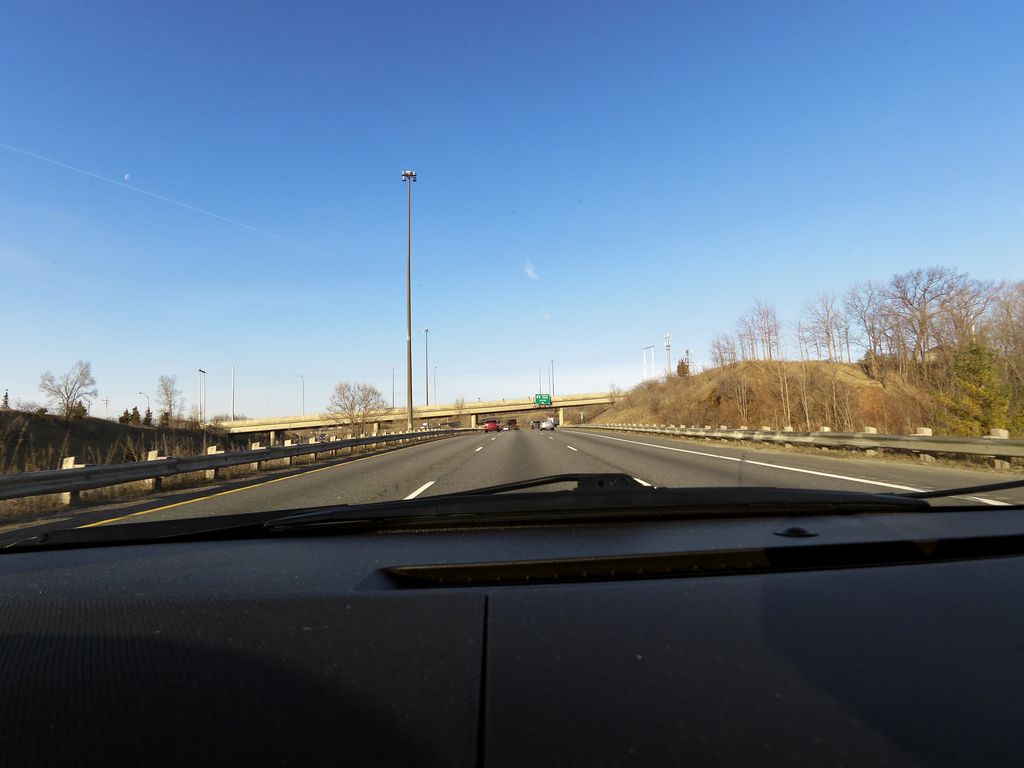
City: hamilton